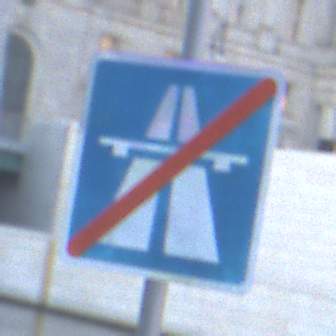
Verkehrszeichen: EndeAutbahn
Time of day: SunriseSunset
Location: Outdoor (Urban)
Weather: Clear
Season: NotSpecified
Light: Natural